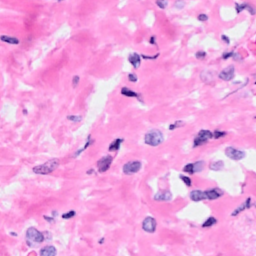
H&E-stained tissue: Breast